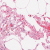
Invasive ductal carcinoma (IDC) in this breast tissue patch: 0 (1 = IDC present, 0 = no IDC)